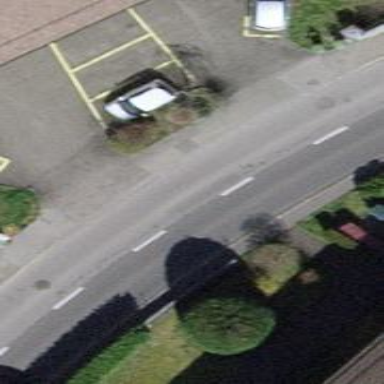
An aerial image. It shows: Sidewalk along the footway.